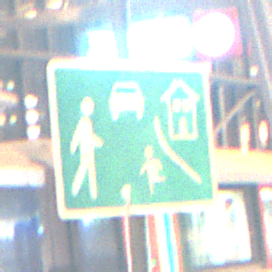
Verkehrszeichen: BeginnVerkehrsberuhigterBereich
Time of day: NotSpecified
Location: Indoor (Urban)
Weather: NotSpecified
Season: NotSpecified
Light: Artificial